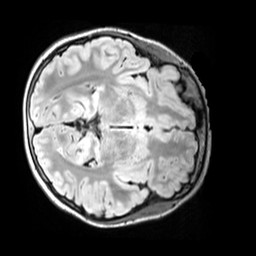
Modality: FLAIR
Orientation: axial
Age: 12
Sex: female
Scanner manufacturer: siemens
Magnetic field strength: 3 T
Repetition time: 5 s
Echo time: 0.388 s